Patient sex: F
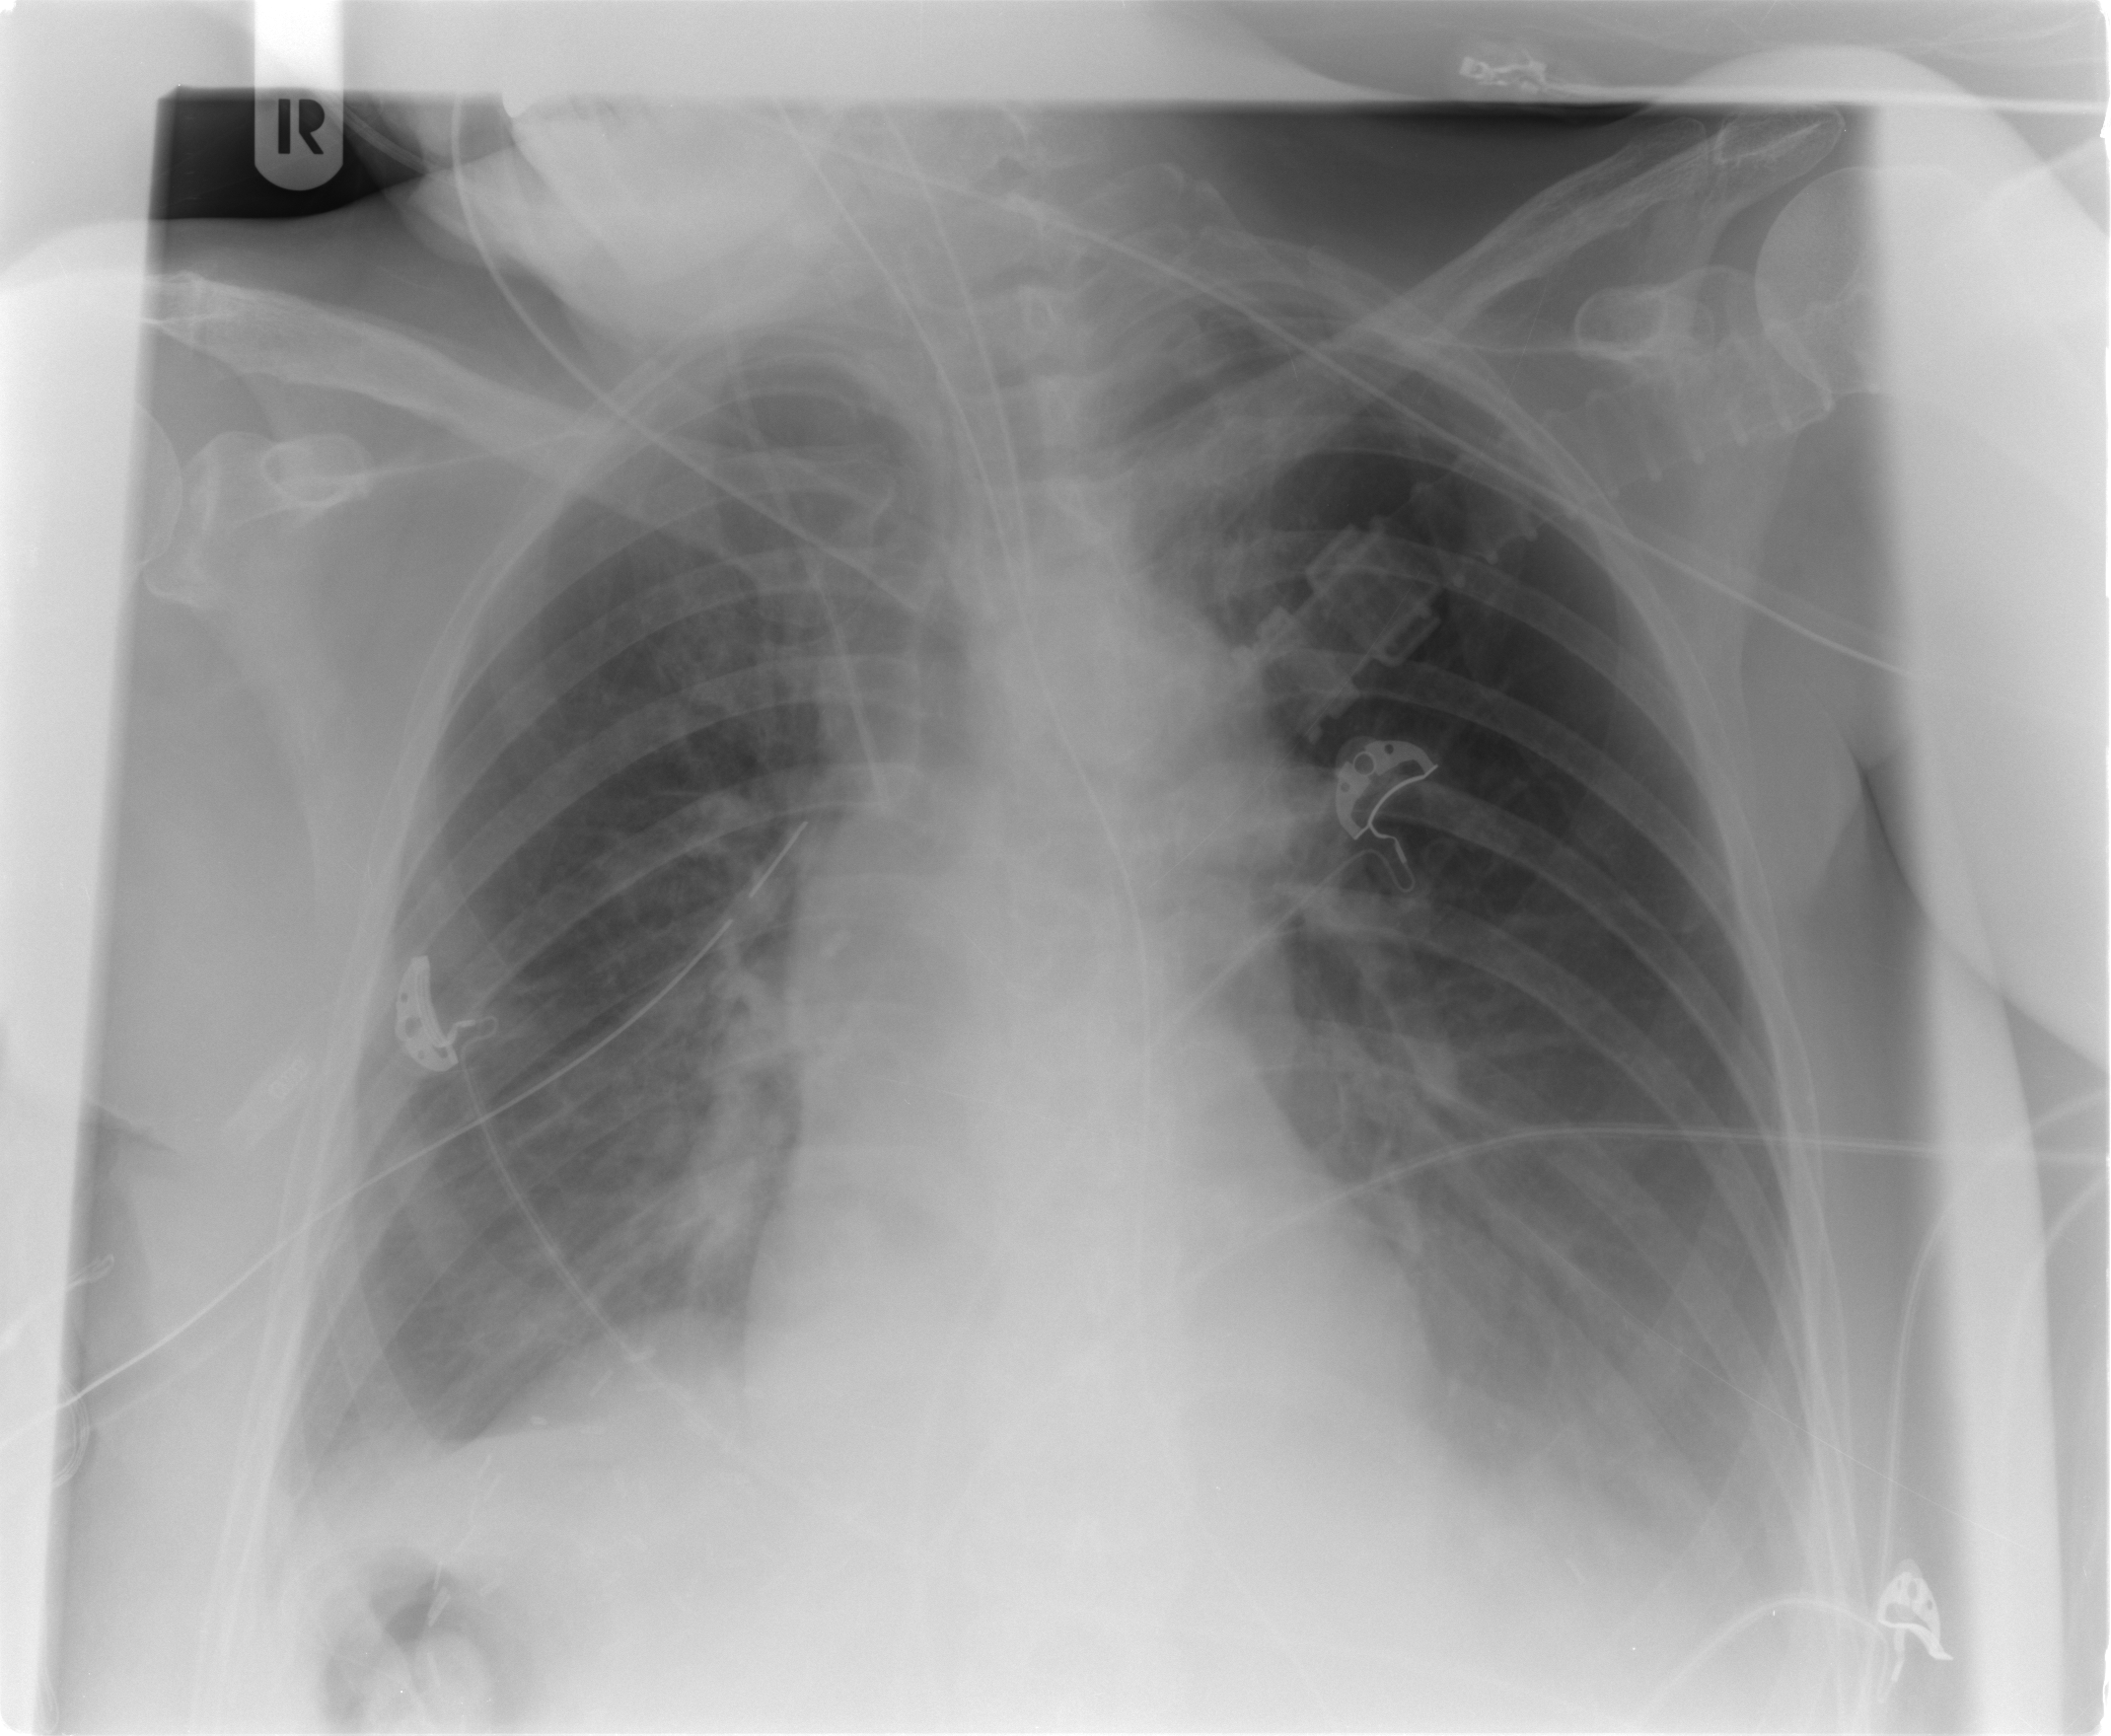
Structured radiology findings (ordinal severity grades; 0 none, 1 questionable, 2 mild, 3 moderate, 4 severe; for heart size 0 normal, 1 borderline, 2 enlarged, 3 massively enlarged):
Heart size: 0
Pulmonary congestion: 0
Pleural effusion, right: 2
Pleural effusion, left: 2
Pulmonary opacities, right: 0
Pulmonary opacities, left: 0
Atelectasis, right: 2
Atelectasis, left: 2